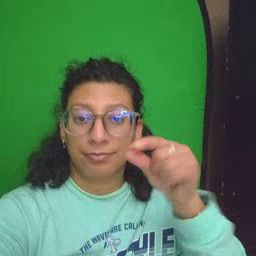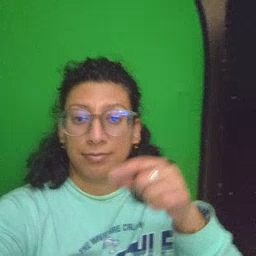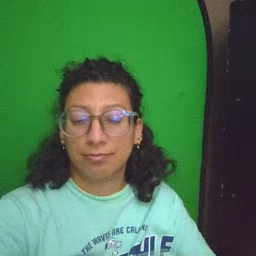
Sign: green